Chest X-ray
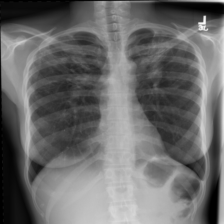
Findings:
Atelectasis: negative
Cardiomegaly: negative
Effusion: negative
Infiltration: negative
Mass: negative
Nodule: negative
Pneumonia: negative
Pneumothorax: negative
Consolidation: negative
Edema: negative
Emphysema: negative
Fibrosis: negative
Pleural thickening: negative
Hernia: negative